Question: I tried to read the GPS data from the receiver. I got strange strings as a result. Where is the problem?
'''
import serial
port = "/dev/ttyUSB0" # Raspberry Pi 3
def parseGPS(data):
print(data)
#...
ser = serial.Serial(port, baudrate = 9600, timeout = 0.5)
while True:
data = ser.readline()
parseGPS(data)
'''
result

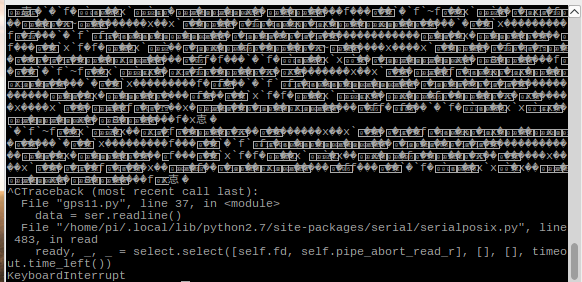
Answer: The Problem was the wrong baud rate. Next example works problem-free:
'''
import serial
port = "/dev/ttyUSB0" # Raspberry Pi 3
def parseGPS(data):
print(data)
# ...
ser = serial.Serial(port, baudrate=4800, timeout=0.5)
while True:
data = ser.readline()
parseGPS(data)
'''